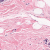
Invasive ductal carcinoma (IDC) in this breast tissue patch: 0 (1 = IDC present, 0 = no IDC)